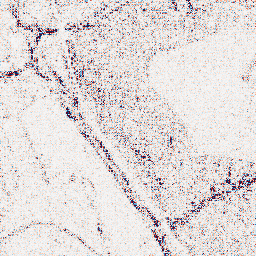
Category: wavelet
Decomposition family: wavelet_biorthogonal
Decomposition parameters: wavelet: bior3.5
level: 1
Upsampling method: regularized
Upsampling parameters: scale: 2
lambda_reg: 0.01
Upsampling scale: 2